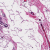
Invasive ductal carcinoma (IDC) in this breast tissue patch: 0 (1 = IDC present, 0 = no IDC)